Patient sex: M
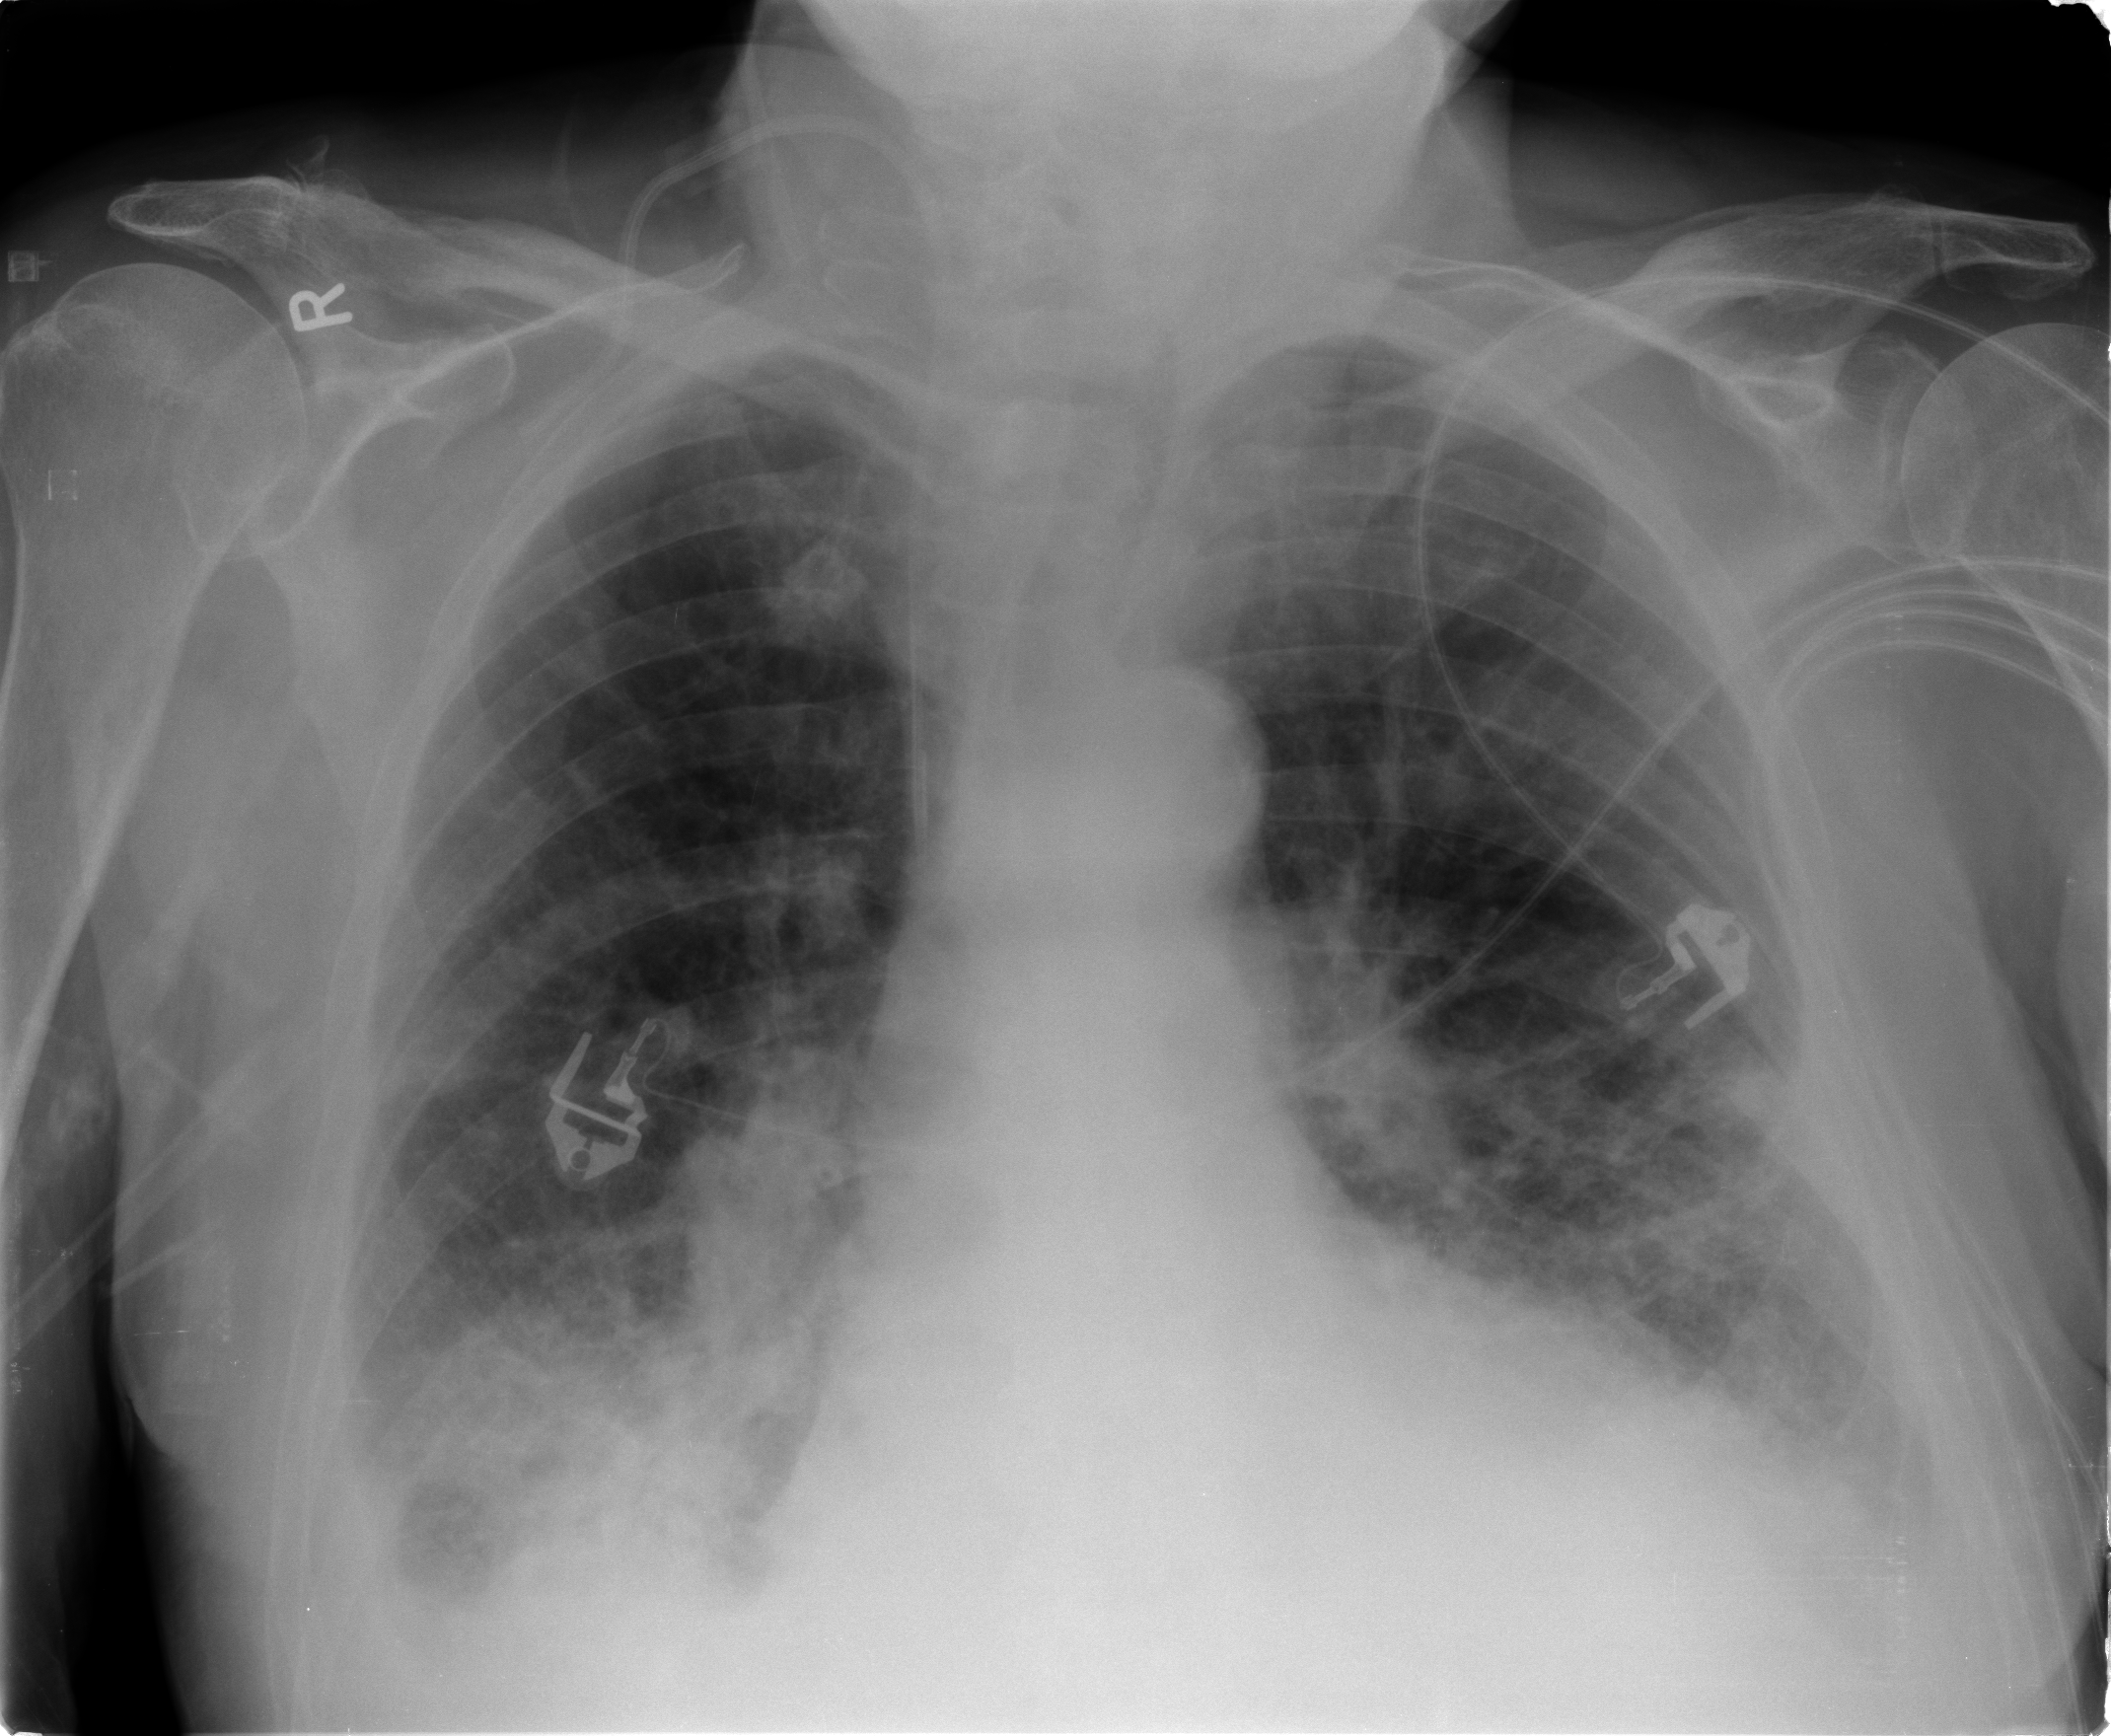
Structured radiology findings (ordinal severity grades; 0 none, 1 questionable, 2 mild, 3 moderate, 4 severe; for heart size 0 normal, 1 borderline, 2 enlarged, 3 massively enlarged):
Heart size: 2
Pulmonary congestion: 2
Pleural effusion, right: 2
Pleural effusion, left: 2
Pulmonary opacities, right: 3
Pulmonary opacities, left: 3
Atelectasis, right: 2
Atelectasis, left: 2